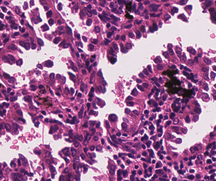
Tumor epithelial tissue: yes
Tumor-associated stroma tissue: yes
Normal tissue: no